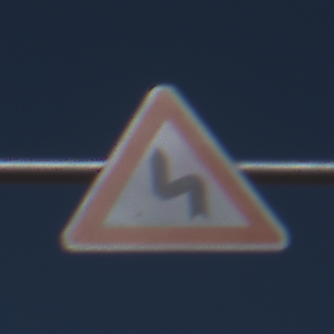
Verkehrszeichen: DoppelkurveZunaechstLinks
Umgebung: Outdoor, Suburban
Tageszeit: MorningAfternoon
Wetter: PartlyCloudy
Licht: Natural
Jahreszeit: NotSpecified
Kontrast: HighContrast